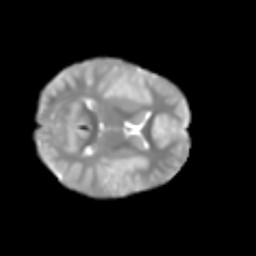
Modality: T2w
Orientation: axial
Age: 7
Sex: male
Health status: healthy